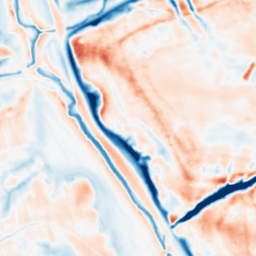
Category: multiscale
Decomposition family: dog_multiscale
Decomposition parameters: sigma_ratio: 1.4
n_scales: 6
base_sigma: 1
Upsampling method: cubic_catmull_rom
Upsampling parameters: scale: 8
Upsampling scale: 8